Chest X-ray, PA view. Patient: 53 years old, sex M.
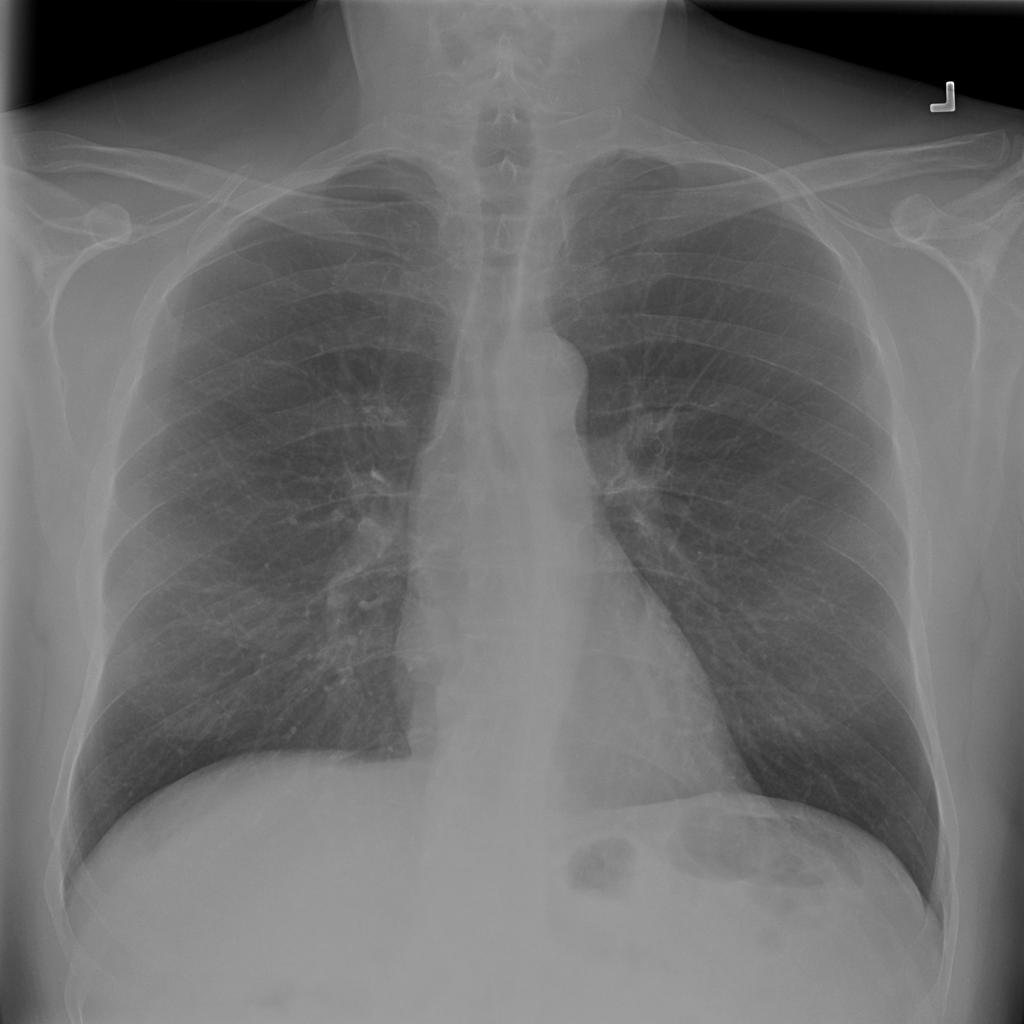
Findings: No Finding